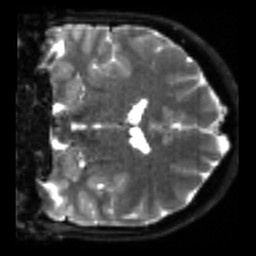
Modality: sbref
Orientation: coronal
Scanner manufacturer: siemens
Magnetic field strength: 3 T
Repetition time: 4 s
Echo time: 0.0594 s